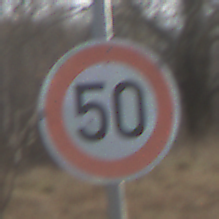
Verkehrszeichen: Geschwindigkeit50
Umgebung: Outdoor, Nature
Tageszeit: MorningAfternoon
Wetter: PartlyCloudy
Licht: Natural
Jahreszeit: NotSpecified
Kontrast: HighContrast